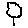
Label: tree